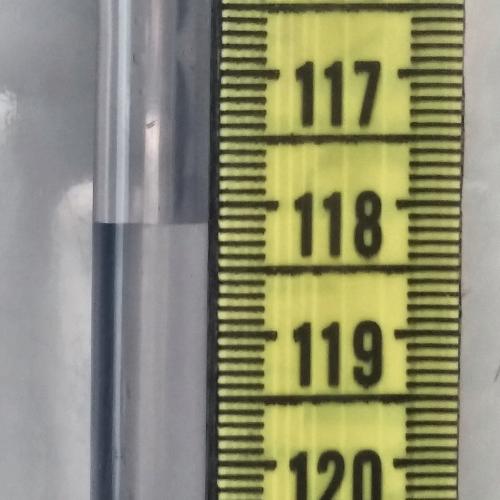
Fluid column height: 118.1 cm